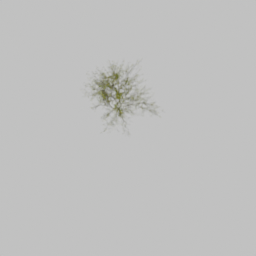
Label: nature